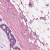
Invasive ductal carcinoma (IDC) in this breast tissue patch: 1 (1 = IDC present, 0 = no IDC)